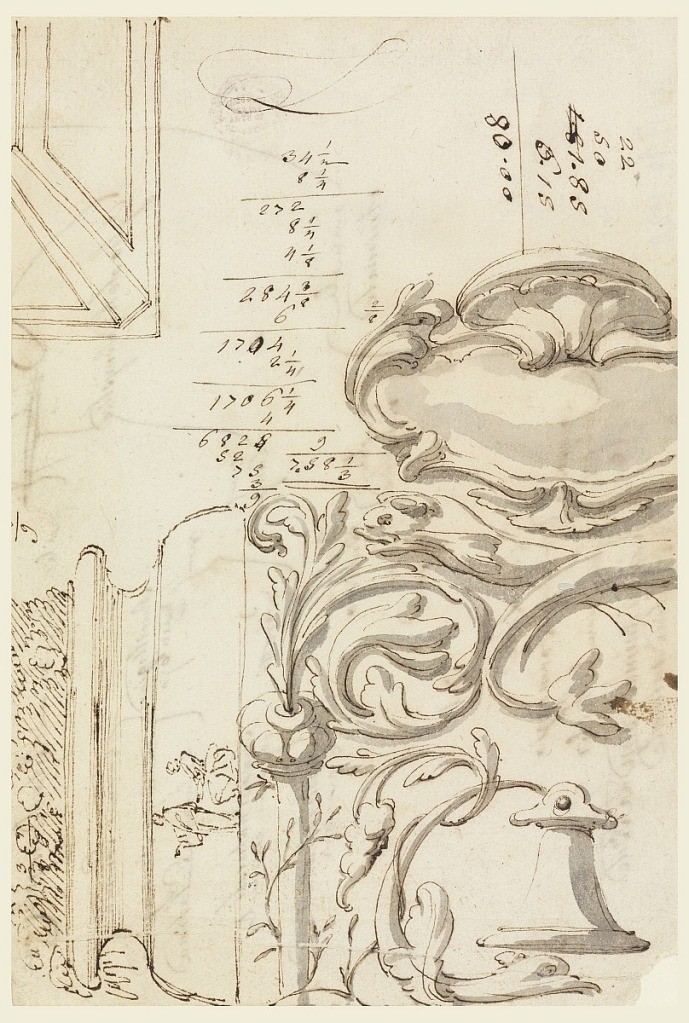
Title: Sketches
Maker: Filippo Marchionni, Italian, 1732–1805
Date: ca. 1750
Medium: Pen and ink, brush and gray watercolor on paper
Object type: Drawing
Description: Top left: ceiling decoration with panels and bands. Bottom right: panel decoration with grotesque motifs and escutcheon on top; beneath it are dolphins with crossing tails; a bell hands from the tail of another dolphin farther below. Lower left: a vase in the shape of a column base, filled; a standing man and a kneeling woman are shown in the bottom molding; some accounting figures. On verso: fragment of a written tablet pertinent to a chemical system beginning with "Ogio dolce semplice," ending with "Saponi animali come la Bile / Gelatina animale."